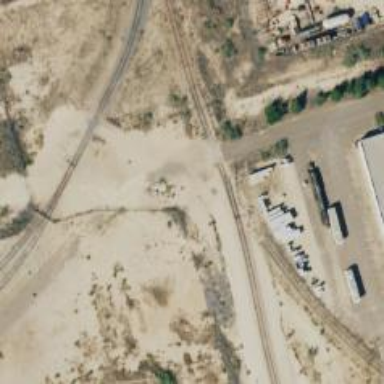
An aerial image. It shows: Railway level crossing.